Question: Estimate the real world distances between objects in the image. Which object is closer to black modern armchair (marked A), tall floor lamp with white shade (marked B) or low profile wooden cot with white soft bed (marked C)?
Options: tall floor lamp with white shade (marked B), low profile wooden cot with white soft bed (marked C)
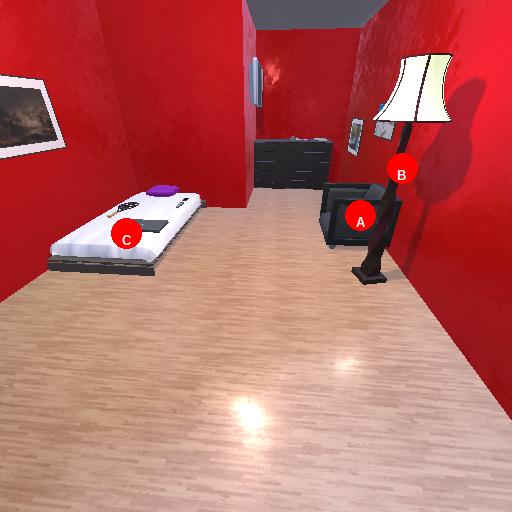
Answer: tall floor lamp with white shade (marked B)